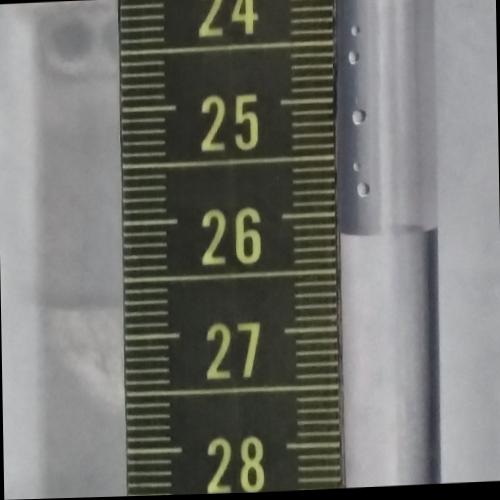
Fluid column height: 26.2 cm